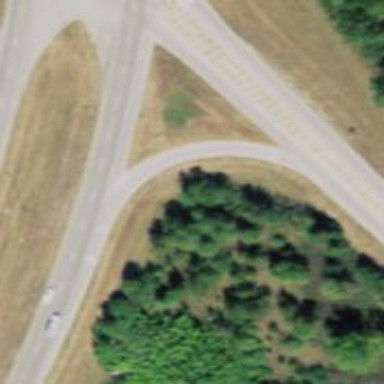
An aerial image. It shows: Trunk link highway with asphalt surface.